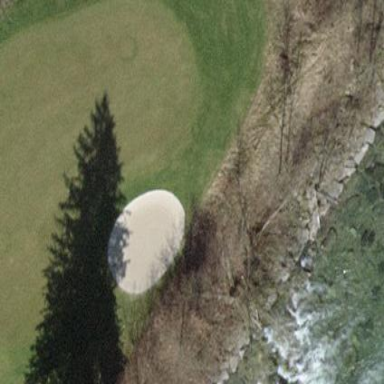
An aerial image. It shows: Golf green.